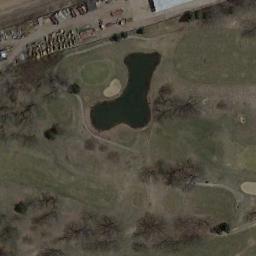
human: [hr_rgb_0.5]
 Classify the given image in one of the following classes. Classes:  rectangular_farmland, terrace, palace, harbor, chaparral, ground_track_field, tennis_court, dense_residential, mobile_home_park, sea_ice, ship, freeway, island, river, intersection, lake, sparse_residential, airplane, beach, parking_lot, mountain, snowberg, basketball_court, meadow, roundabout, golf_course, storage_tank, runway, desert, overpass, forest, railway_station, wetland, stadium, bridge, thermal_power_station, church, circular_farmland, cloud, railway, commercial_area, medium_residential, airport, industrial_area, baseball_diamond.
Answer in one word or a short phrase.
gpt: golf_course